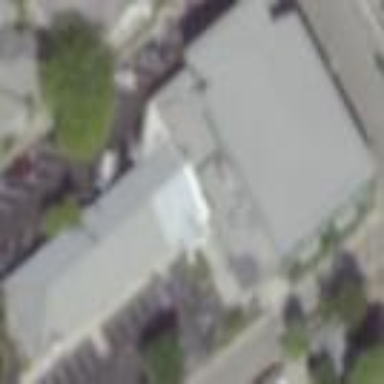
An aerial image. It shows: Community centre building.